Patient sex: M
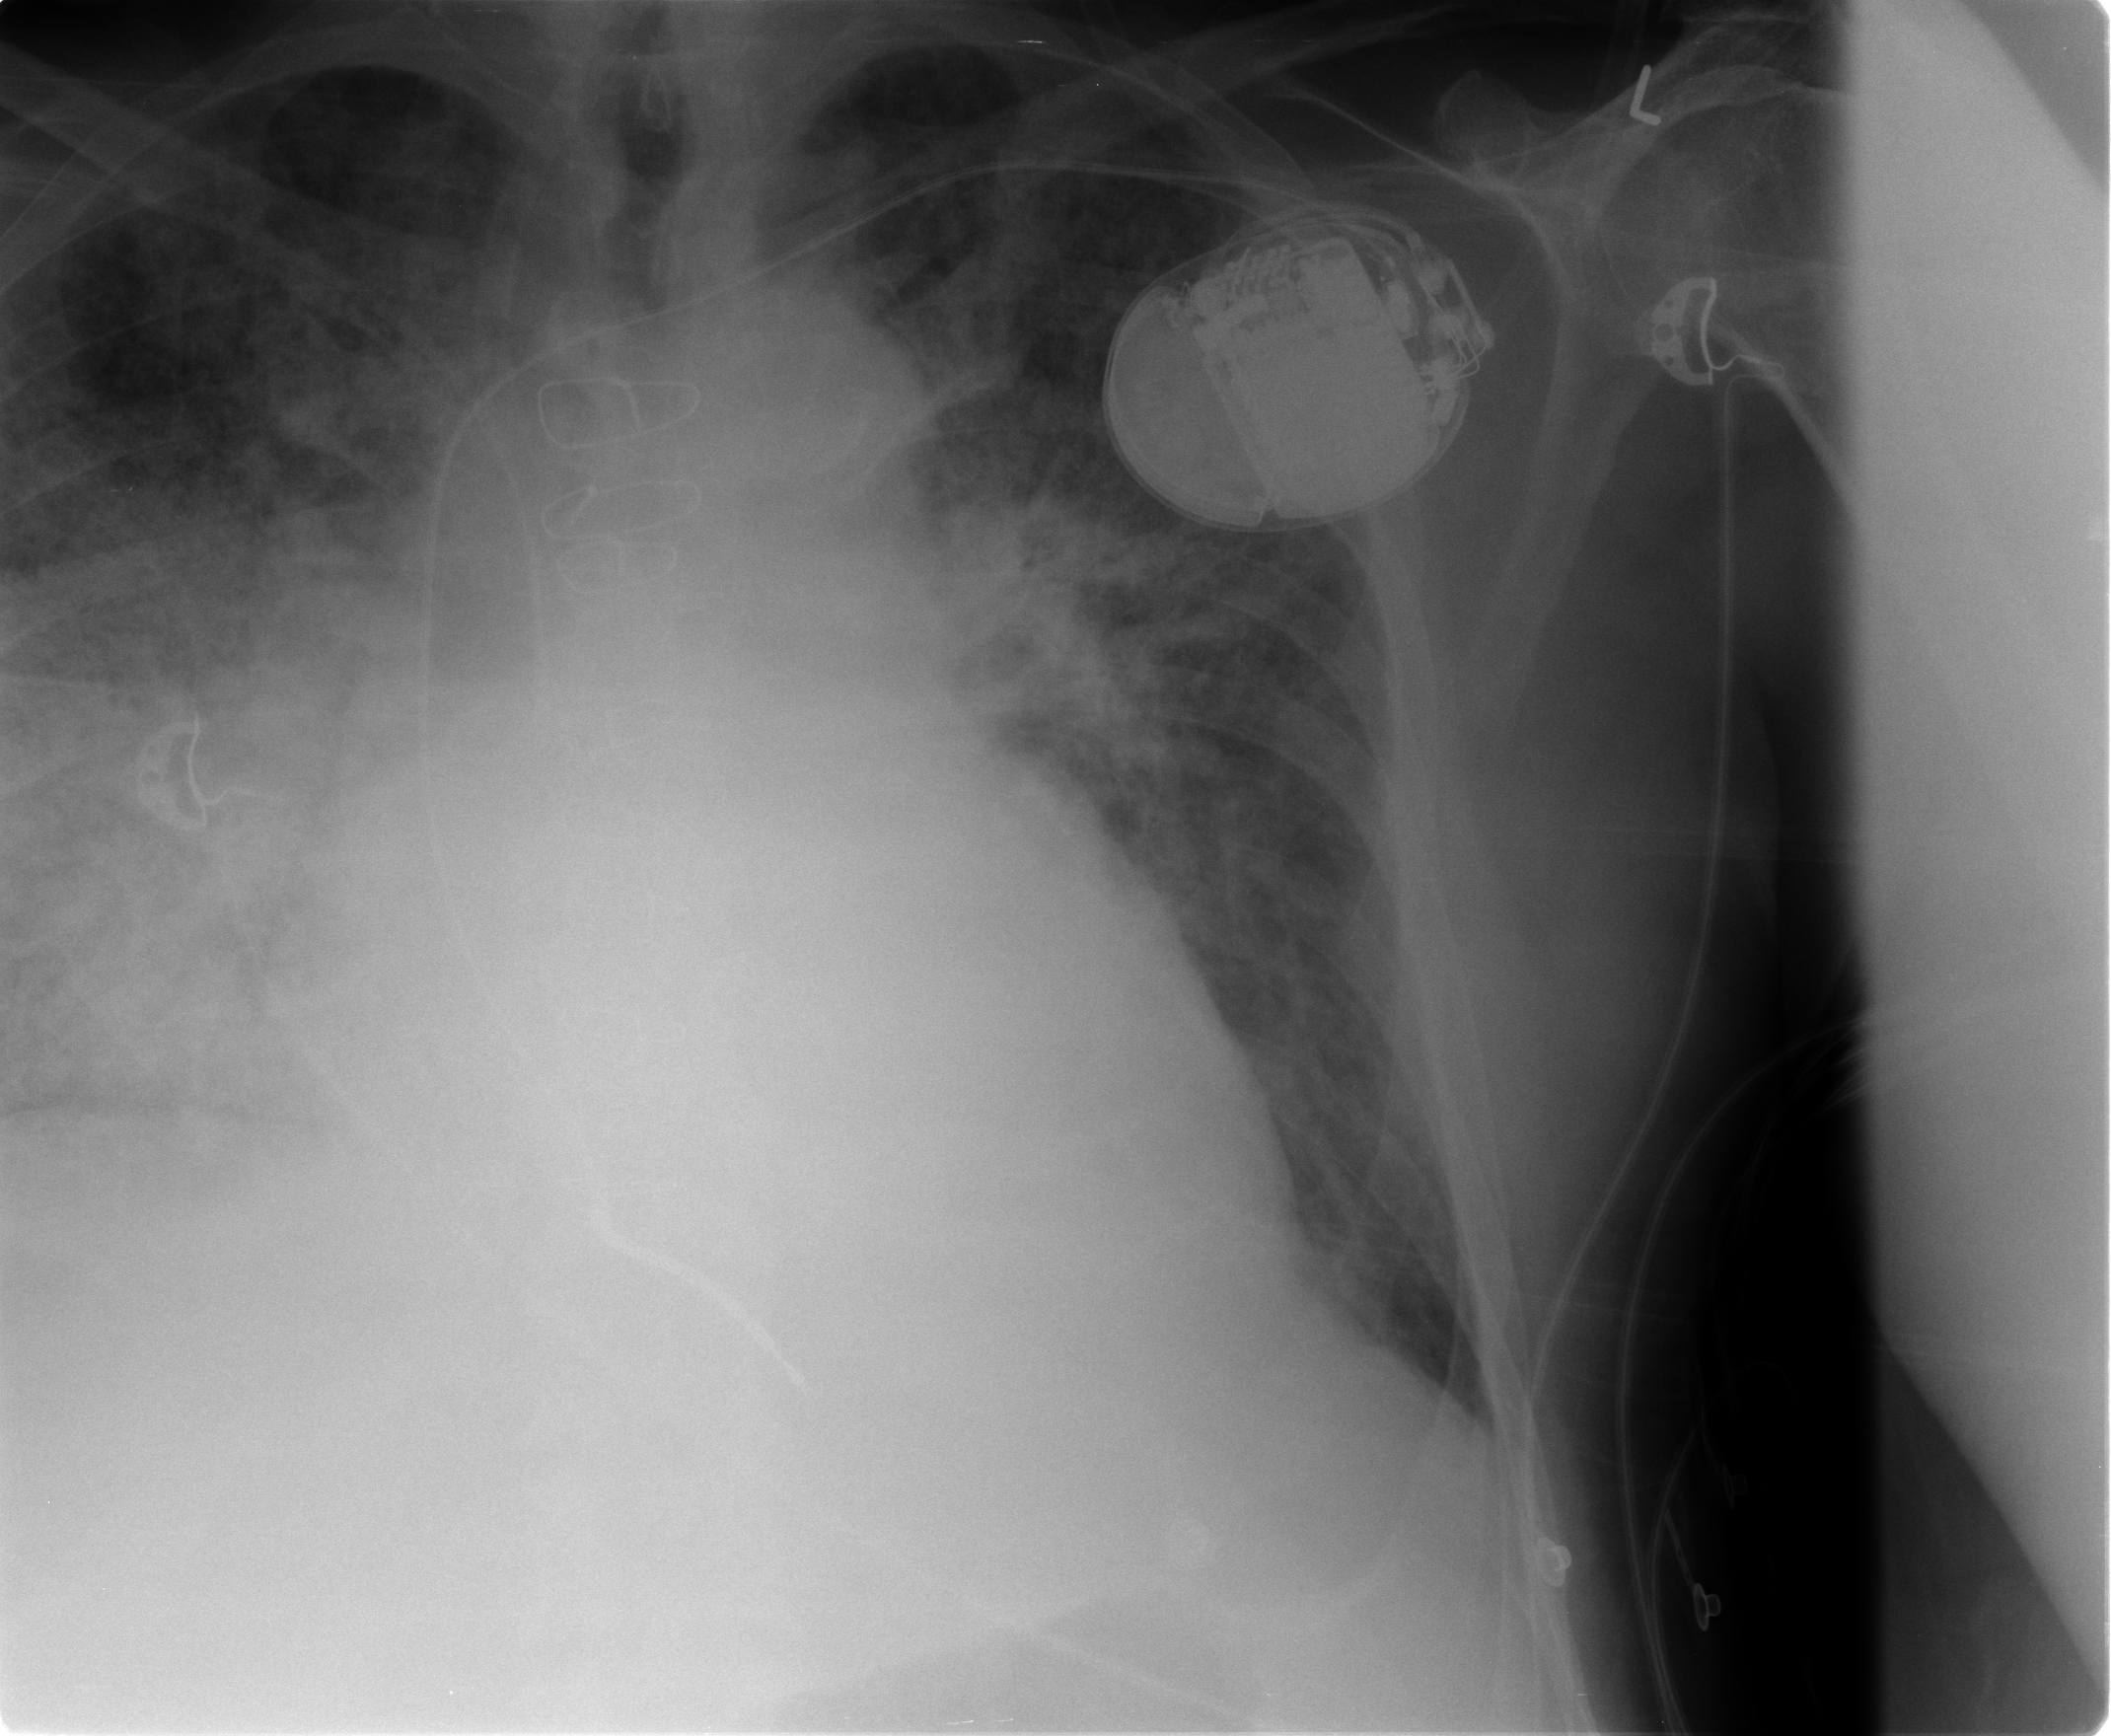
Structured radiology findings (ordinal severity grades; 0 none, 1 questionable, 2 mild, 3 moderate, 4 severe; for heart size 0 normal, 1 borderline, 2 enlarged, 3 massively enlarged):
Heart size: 2
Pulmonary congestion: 3
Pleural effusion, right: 1
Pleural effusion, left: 0
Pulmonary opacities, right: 3
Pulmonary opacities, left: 2
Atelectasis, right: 3
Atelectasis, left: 2